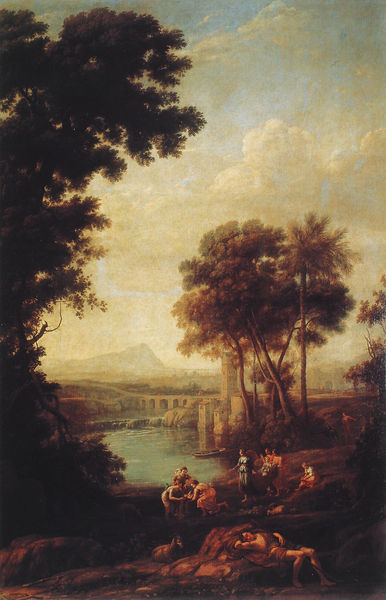
Titel: Landschaft mit der Auffindung des Moses
Künstler: Claude Lorrain
Institution: Madrid, Museo del Prado
Schlagwörter: baum, berg, dunkel, himmel, schatten, wasser, wolken, bäume, fluss, landschaft, menschen, see, braun, tier, wolke, stein, steine, horizont, natur, brücke, wald, boot, turm, rast, stimmung, bögen, burg, schläfer, aquidukt